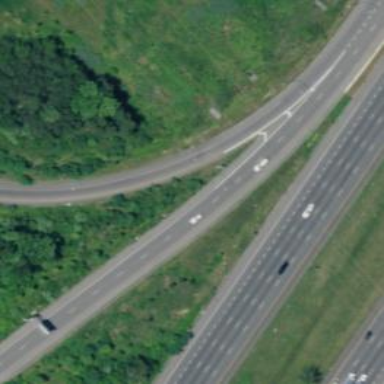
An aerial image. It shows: Motorway link.